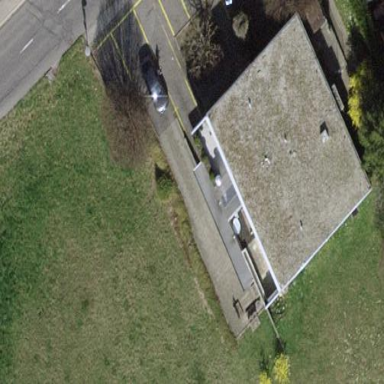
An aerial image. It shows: Post office building.